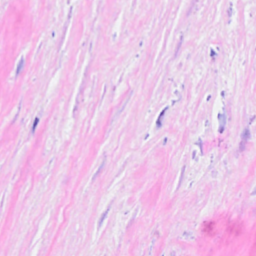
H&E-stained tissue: Breast